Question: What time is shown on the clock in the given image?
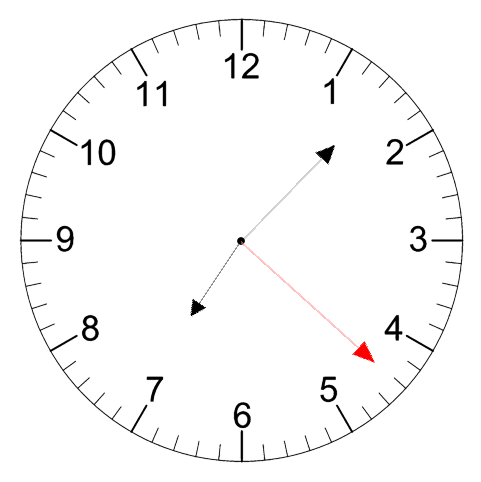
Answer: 07:07:22